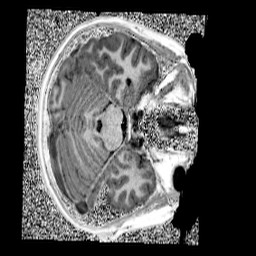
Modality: UNIT1
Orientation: axial
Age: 11
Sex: male
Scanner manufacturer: siemens
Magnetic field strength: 3 T
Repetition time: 4 s
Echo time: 0.00299 s